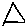
Label: triangle